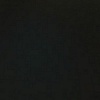
Label: space